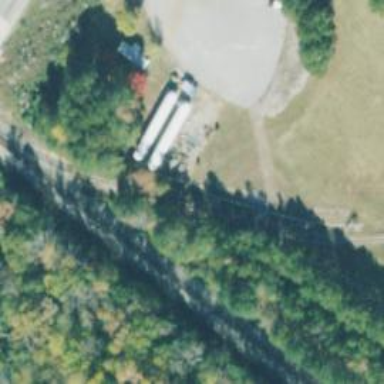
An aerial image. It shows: Rail spur service.